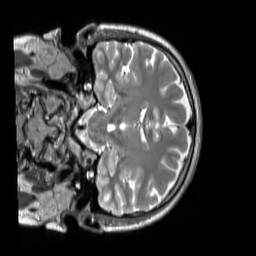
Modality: T2w
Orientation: coronal
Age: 26
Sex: male
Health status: ill
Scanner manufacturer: siemens
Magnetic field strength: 3 T
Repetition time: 2.8 s
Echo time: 0.326 s